Question: In my code I'm working with my interface that extends an interface of an external library (in order to keep type checks and well, the entire reason for using TypeScript). And generally this works great.
I've now run into a problem where a function from the 3rd party library returns an instance of that base interface, and I need to store it in a variable of my own custom interface, and fill in the remaining properties.
The image with the code and the errors:

(<URL>
Obviously this problem can be solved by using duck typing and casting, but that feels like it defeats the point of TS altogether, so first thing I'm wondering if there's a syntax to do this.
I've tried:
'''
return { externalFactory(); extraProperty: '' }; // And with comma instead of semi-colon
return externalFactory(): { extraProperty: '' };
return { extraProperty: '' } extends externalFactory();
'''
But my guesses so far have failed. So I'm wondering, is there a syntax or method to do this losing type safety checks?
You may think extending an object like this would require extra generated code (like extending classes does), but at most it'd be a temporary variable to hold the original object and then add the other properties like:
'''
var temp = externalFactory();
temp.extraProperty = '';
return temp;
'''
And if you're assigning to a variable, that temporary variable isn't even necessary. So it's definitely possible.
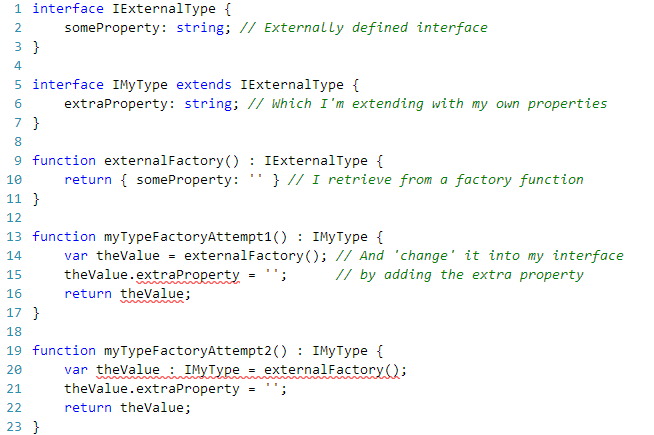
Answer: This scenario is the very of casting (or 'type assertions' as we call them in TypeScript): Someone gives you an expression of type T, and you actually want to treat it as a subtype of T instead.
'''
function myTypeFactoryAttempt2() : IMyType {
var theValue = <IMyType>externalFactory();
theValue.extraProperty = '';
return theValue;
}
'''
In this case you're not actually losing any type safety because the type assertion on the second line is itself typechecked -- if you tried to write '<number>externalFactory()', you would still get a compile error because the asserted type (number) is not a subtype of the expression (IExternalType).